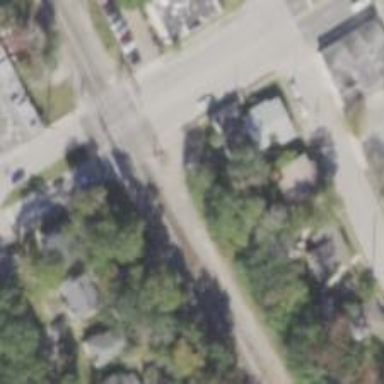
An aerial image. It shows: Railway crossing.